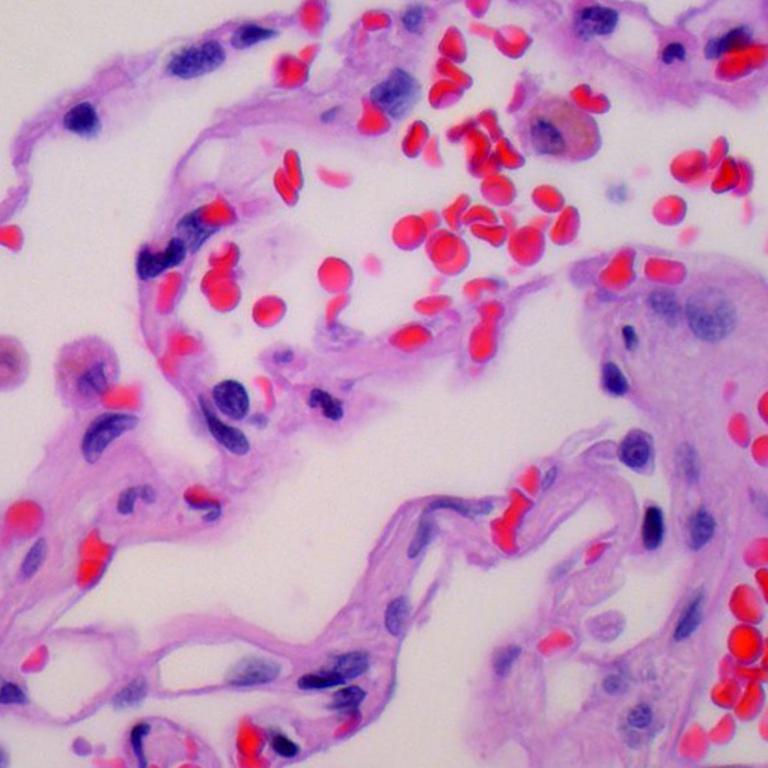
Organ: lung
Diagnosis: benign